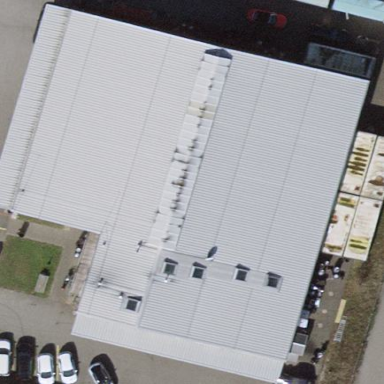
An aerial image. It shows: Industrial building.